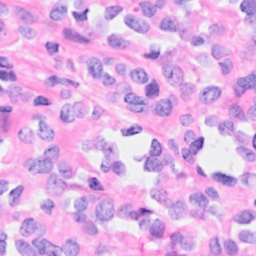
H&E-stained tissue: Breast